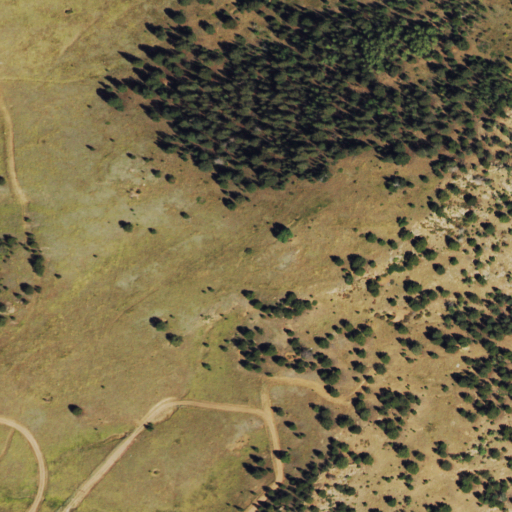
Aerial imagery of mountain in Colorado named Signal Hill containing grassland, shrub, and evergreen forest